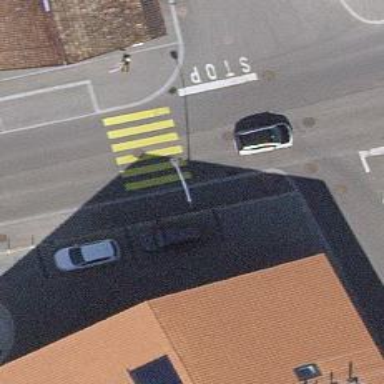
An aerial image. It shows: Uncontrolled zebra crossing on the road.